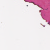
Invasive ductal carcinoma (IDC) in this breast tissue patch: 0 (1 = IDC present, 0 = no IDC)